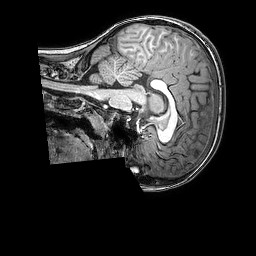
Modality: T1w
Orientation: sagittal
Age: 7
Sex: male
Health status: healthy